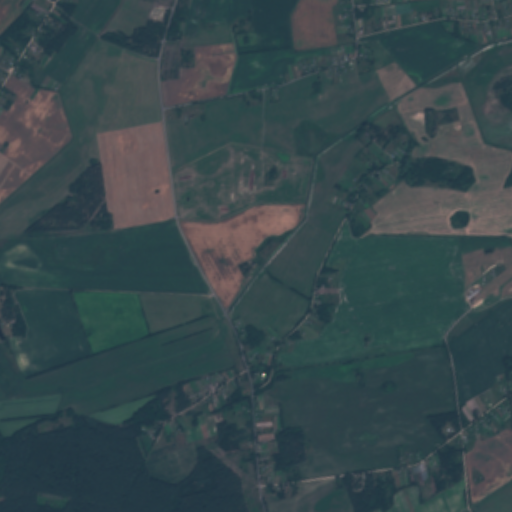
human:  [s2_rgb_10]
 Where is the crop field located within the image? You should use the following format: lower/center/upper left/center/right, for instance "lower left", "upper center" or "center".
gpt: The crop field is located in the lower right of the image.
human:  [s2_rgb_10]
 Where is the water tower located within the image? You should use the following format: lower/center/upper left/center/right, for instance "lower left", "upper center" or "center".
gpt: The water tower is located in the center right of the image.
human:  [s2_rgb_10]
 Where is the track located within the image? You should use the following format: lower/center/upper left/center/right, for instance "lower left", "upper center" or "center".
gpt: There is no track in the image.